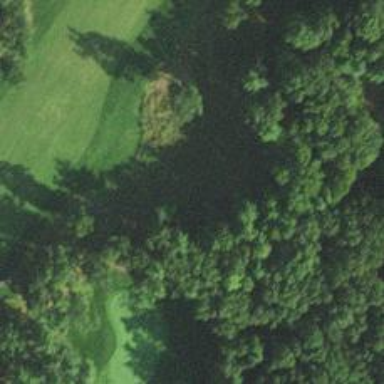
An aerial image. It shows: Pathway for golfing.